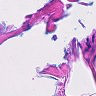
Metastatic tissue present: no